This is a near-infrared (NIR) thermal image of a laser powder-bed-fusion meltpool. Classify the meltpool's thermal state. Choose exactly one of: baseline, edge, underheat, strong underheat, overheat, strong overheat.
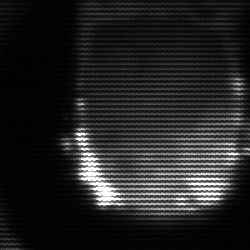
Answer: baseline